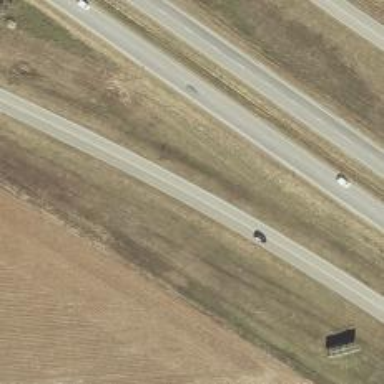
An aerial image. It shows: Trunk link road with asphalt surface.